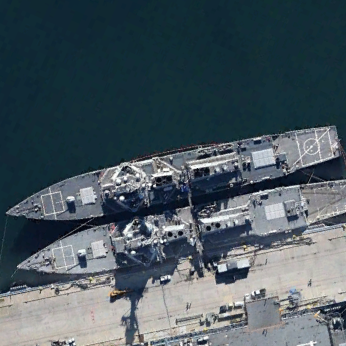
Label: destroyer